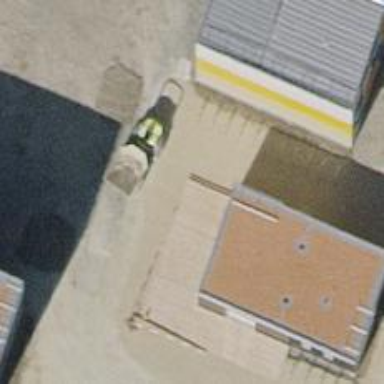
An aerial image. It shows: Picnic table located in leisure land area.